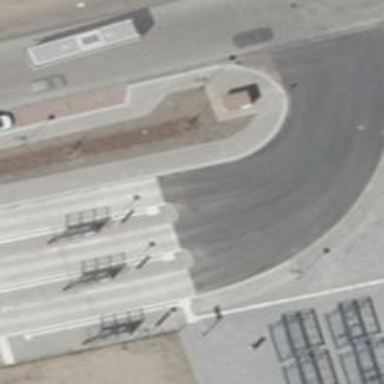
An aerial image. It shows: Public transport stop position.